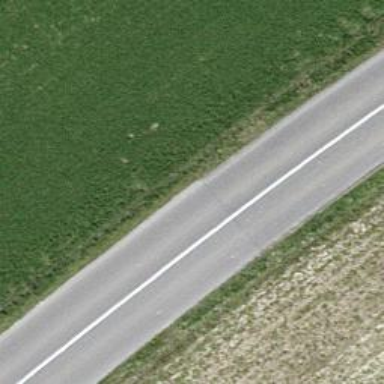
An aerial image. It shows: Secondary road with asphalt surface.